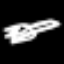
Label: fork